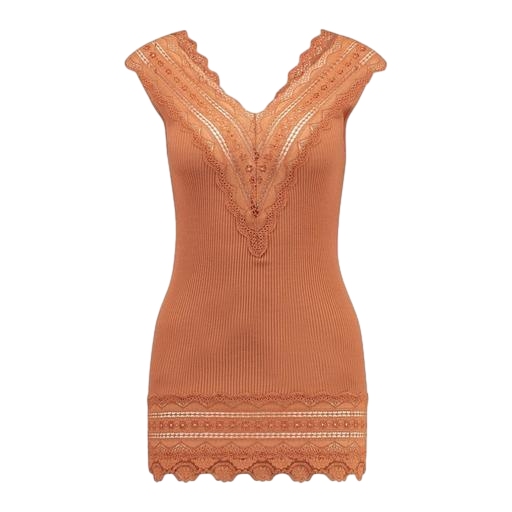
multicolor vila brown lace detail cami, lace-trimmed ribbed tank, sleeveless and lace detail, white background